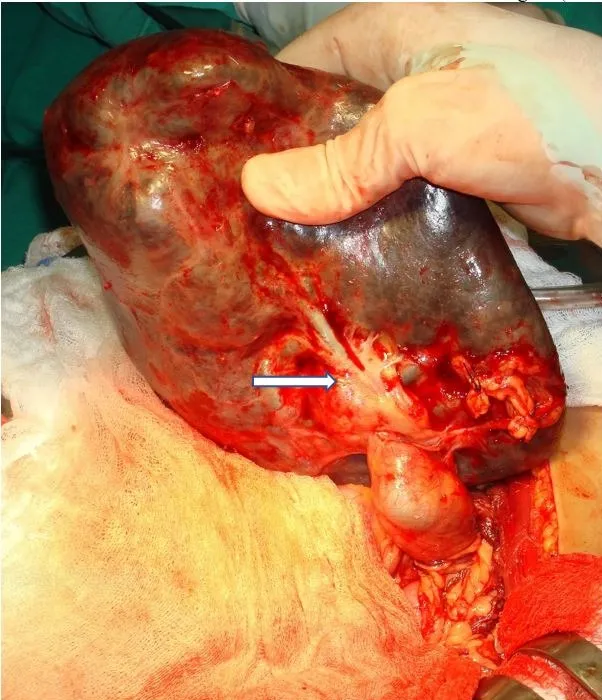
Surgical view of the wandering splenomegaly caused by splenic torsion. The spleen is only supplied by the left gastro-omental vessels of the greater omentum connected to the inferior polar artery and vein (arrow). Observe the absence of perisplenic ligaments and the lack of the main splenic artery and vein as well as of the superior polar and splenogastric vessels. Note the splenic congestion and the highly dilated inferior polar and left gastroepiploic veins due to the previous splenic torsion.
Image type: medical_photograph (other_medical_photograph)